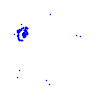
Particle: electron